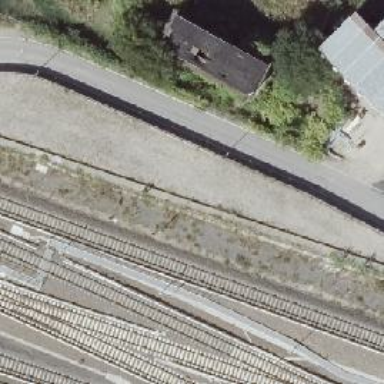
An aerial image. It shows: Railway milestone.